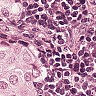
Metastatic tissue present: yes